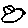
Label: bird